Question: I have plotted the following data and added a loess smoother. I would like to add a 3rd order polynomial and its equation (incl. the residual) to the plot. Any advice?
'''
set.seed(1410)
dsmall<-diamonds[sample(nrow(diamonds), 100), ]
df<-data.frame("x"=dsmall$carat, "y"=dsmall$price)
p <-ggplot(df, aes(x, y))
p <- p + geom_point(alpha=2/10, shape=21, fill="blue", colour="black", size=5)
#Add a loess smoother
p<- p + geom_smooth(method="loess",se=TRUE)
'''

How can I add a 3rd order polynomial? I have tried:
'''
p<- p + geom_smooth(method="lm", se=TRUE, fill=NA,formula=lm(y ~ poly(x, 3, raw=TRUE)),colour="red")
'''
Finally how can I add the 3rd order polynomial equation and the residual to the graph?
I have tried:
'''
lm_eqn = function(df){
m=lm(y ~ poly(x, 3, df))#3rd degree polynomial
eq <- substitute(italic(y) == a + b %.% italic(x)*","~~italic(r)^2~"="~r2,
list(a = format(coef(m)[1], digits = 2),
b = format(coef(m)[2], digits = 2),
r2 = format(summary(m)$r.squared, digits = 3)))
as.character(as.expression(eq))
}
data.label <- data.frame(x = 1.5,y = 10000,label = c(lm_eqn(df)))
p<- p + geom_text(data=data.label,aes(x = x, y = y,label =label), size=8,family="Times",face="italic",parse = TRUE)
'''
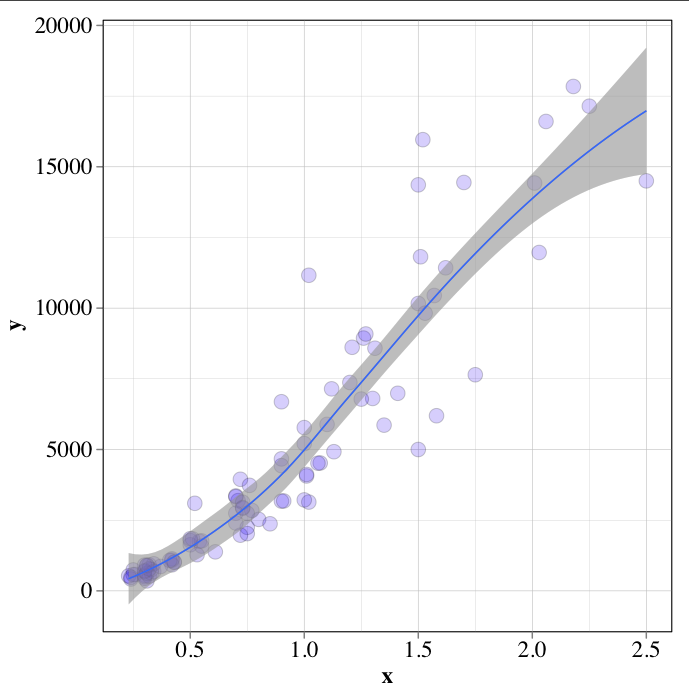
Answer: Part 1: to fit a polynomial, use the arguments:
- 'method=lm'- 'formula=y ~ poly(x, 3, raw=TRUE)''lm'
The code:
'''
p + stat_smooth(method="lm", se=TRUE, fill=NA,
formula=y ~ poly(x, 3, raw=TRUE),colour="red")
'''

---
Part 2: To add the equation:
- 'lm_eqn()''lm'- 'annotate()''geom_text'
The code:
'''
lm_eqn = function(df){
m=lm(y ~ poly(x, 3), df)#3rd degree polynomial
eq <- substitute(italic(y) == a + b %.% italic(x)*","~~italic(r)^2~"="~r2,
list(a = format(coef(m)[1], digits = 2),
b = format(coef(m)[2], digits = 2),
r2 = format(summary(m)$r.squared, digits = 3)))
as.character(as.expression(eq))
}
p + annotate("text", x=0.5, y=15000, label=lm_eqn(df), hjust=0, size=8,
family="Times", face="italic", parse=TRUE)
'''